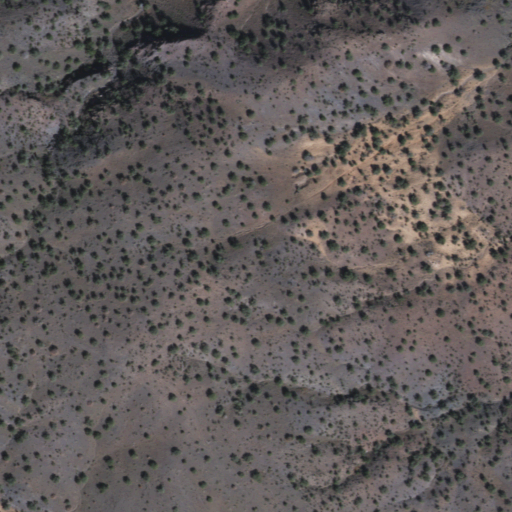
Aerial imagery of cliff(s) in Arizona named Up Rock Point containing evergreen forest and shrub